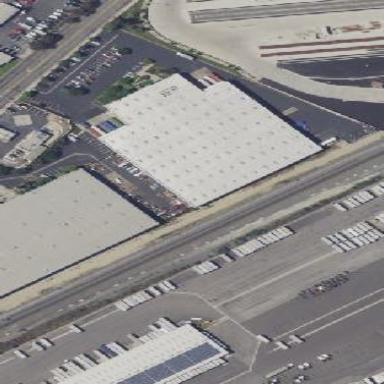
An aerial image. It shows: Warehouse building.